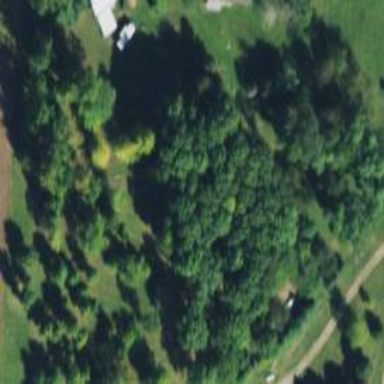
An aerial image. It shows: Forest area.